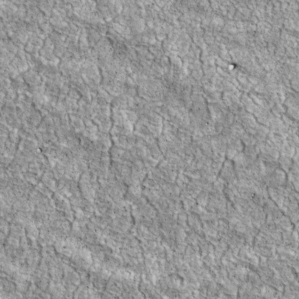
Label: non_frost